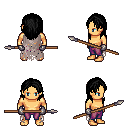
a pixel art fantasy rpg character, male body template, human, tanned skin, gray tattered cape, magenta pants, black long hairstyle, metal gloves, spear, four views (front, back, left, right), 2x2 character sprite sheet, small pixel art, hard edges, no anti-aliasing